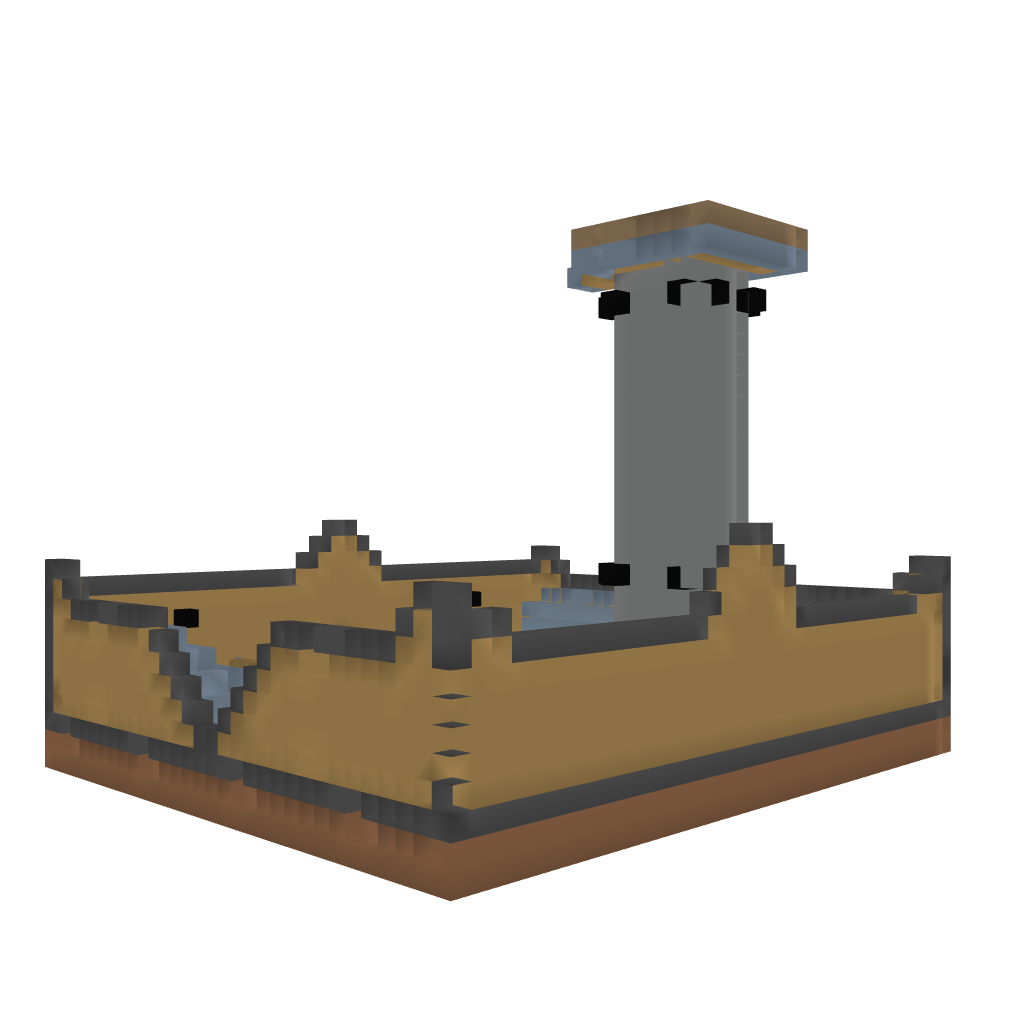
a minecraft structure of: Thimble